Question: My output seems to be cropped in IIS Express (8.0) when running classic asp.
I'm guessing it's a very long line that is being cropped at the response.
The same classic asp appears to be working ok in IIS6 on Windows Server 2003. Notably it is still cropped in the network profiler (F12 tools), but copying to a text editor it's not cropped.
However the very very strange this is that the ETX is inserted at exactly 666 characters (including white space).

I can't find a reference to maximum line lengths in IIS Express.
EDIT:
To clarify, I was wondering why the response is being cropped by the ETX character and why it was at exactly 666 characters.
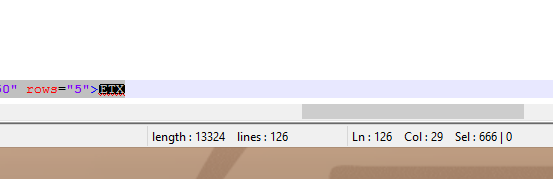
Answer: After loooots of diagnosis.
Watching everything go back and forth with a variety of profilers and attaching debugger, I can see a little "L" being returned by our vbscript data layer. The column in question is ntext. The little "L" copied from the debugger into a plaintext editor revealed the infamous ETX character.
The ETX character seems to tell classic asp to flush the response instantly and not continue with the processing of the page.
I can only assume that there is a compatibility problem with running SQL Server 2012 Local DB and ADODB. Especially as I had to come up with workarounds to get it to work in the first place i.e. an ODBC connection using SQL Server Native Client 11.0 then connecting the classic asp to a DSN. As SQL Server Native Client 11.0 by itself in classic asp couldn't handle NOCOUNT being OFF and PRINT statements.
It's a long shot getting everything working together (after lots of experimenting with ADO, this is the best option so far), so it's understandable that there would be (very) odd compatibility problems.
Fortunately this is just a developer workstation, so nothing to worry about in production.